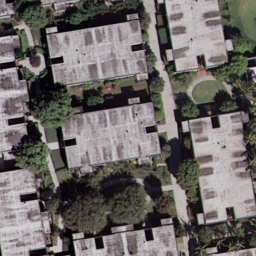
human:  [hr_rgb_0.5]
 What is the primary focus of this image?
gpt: dense residential